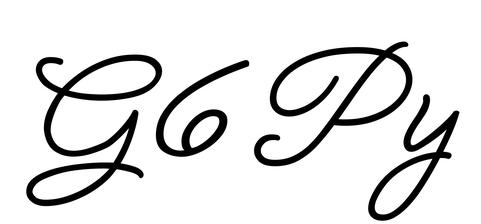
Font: MeowScript-Regular